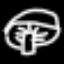
Label: mushroom